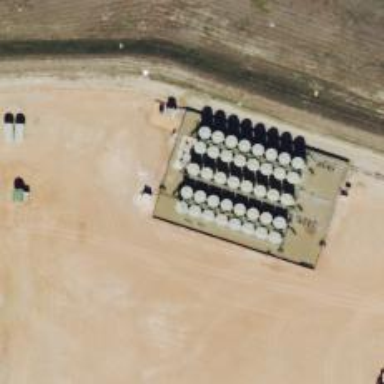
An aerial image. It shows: Storage tank with man-made structure.